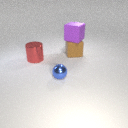
small blue metal sphere to the right of large red metal cylinder